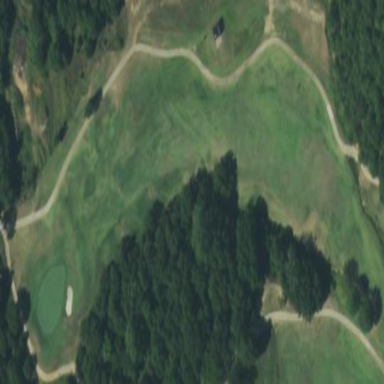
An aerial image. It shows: Golf rough area.